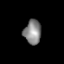
Tissue: lung
Cell type: T cells
Senescence score: 0.2187
Nuclear area (px): 412
Mean DAPI intensity: 132.692